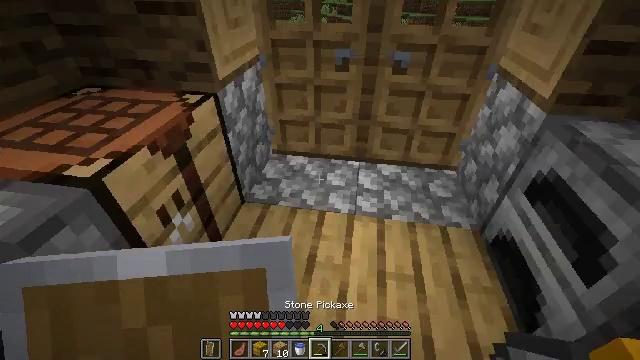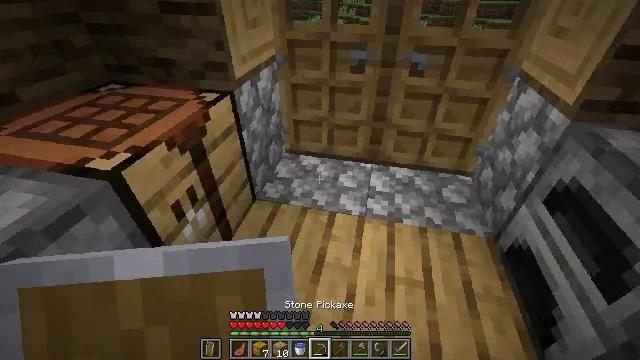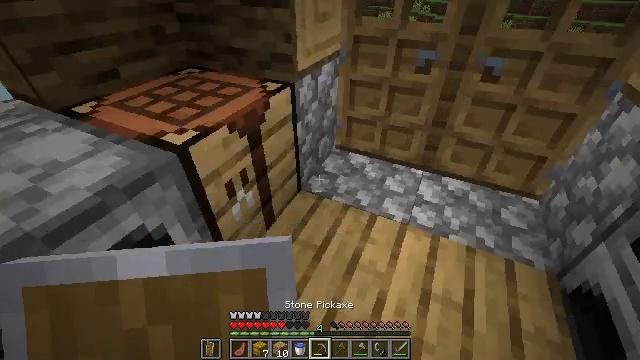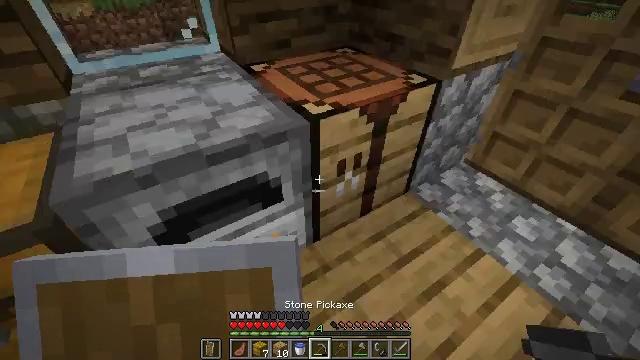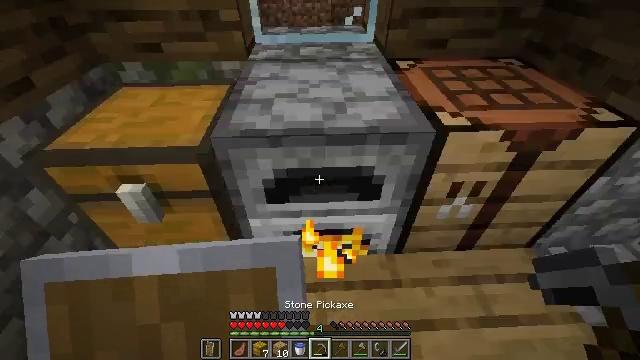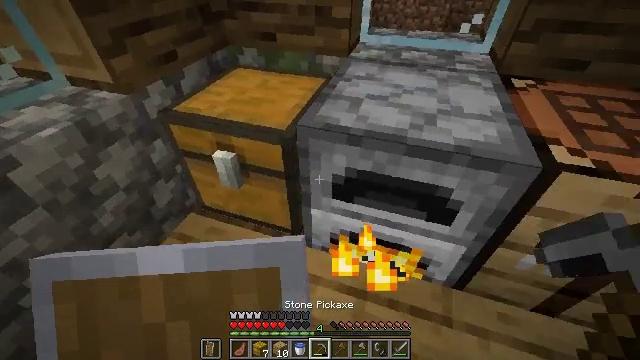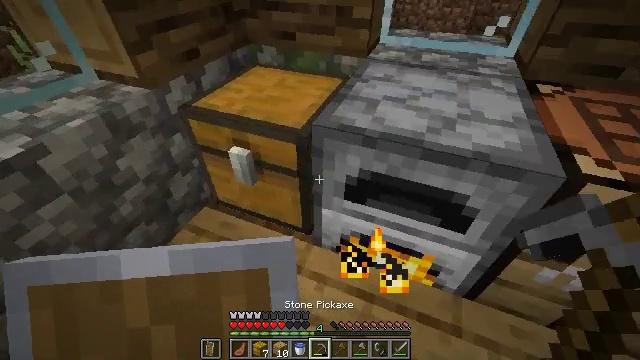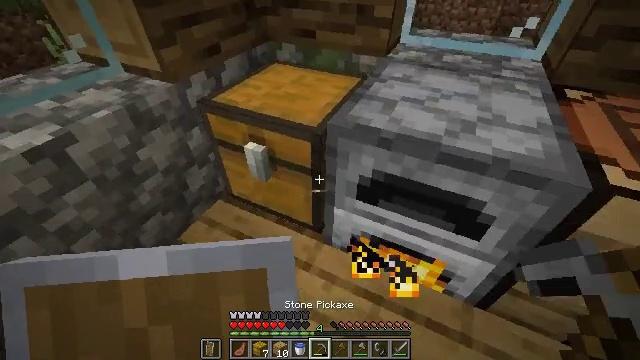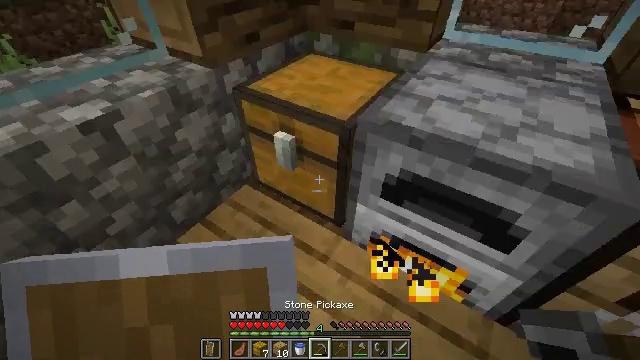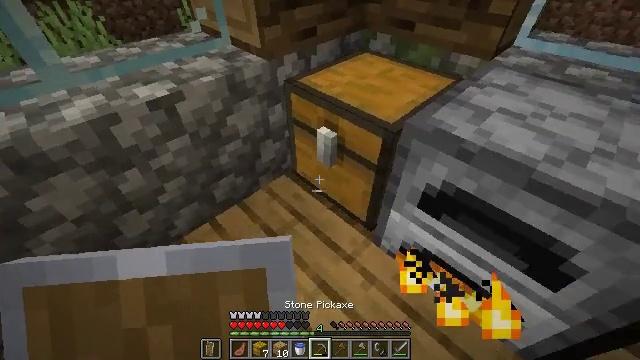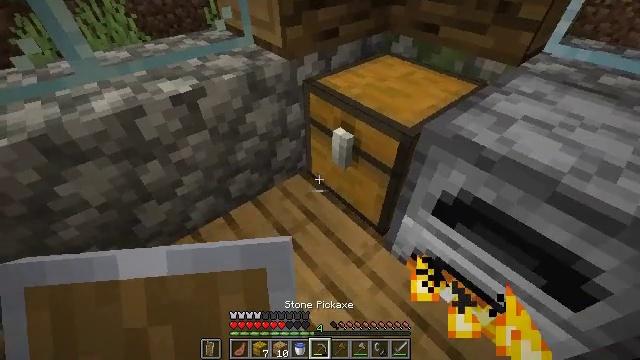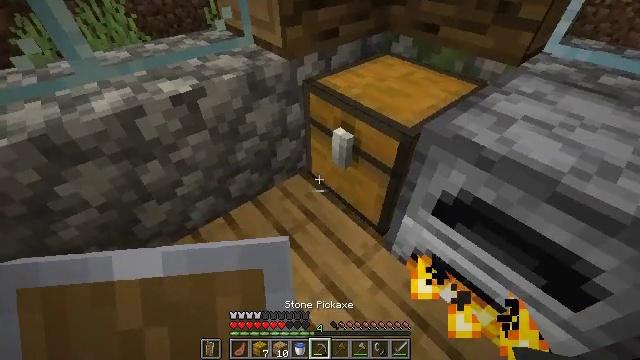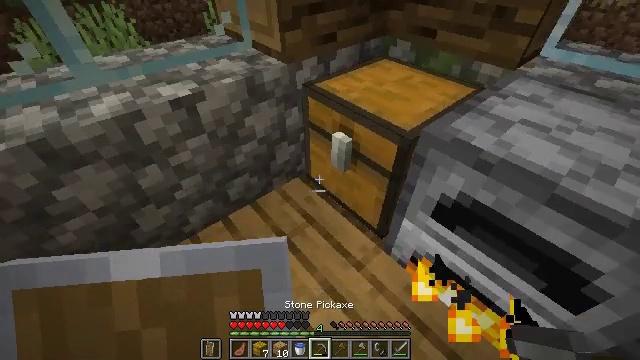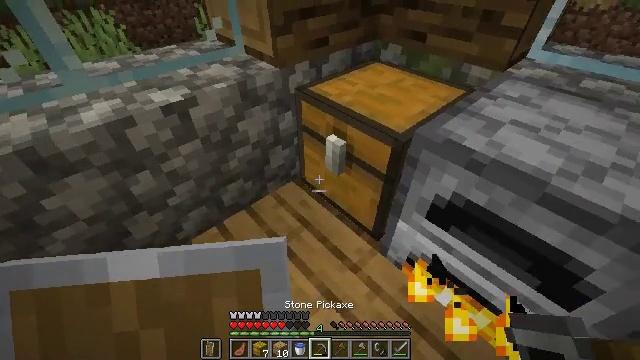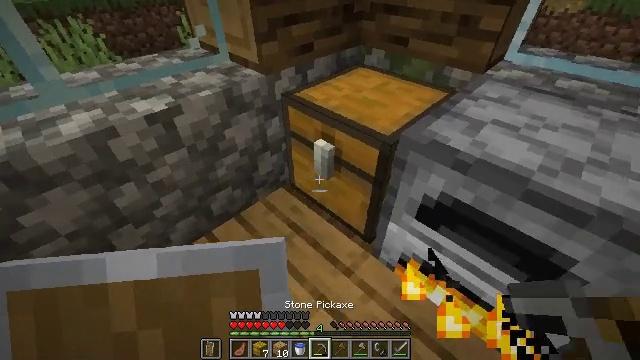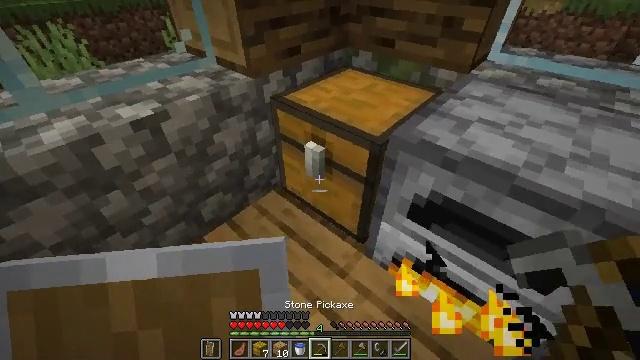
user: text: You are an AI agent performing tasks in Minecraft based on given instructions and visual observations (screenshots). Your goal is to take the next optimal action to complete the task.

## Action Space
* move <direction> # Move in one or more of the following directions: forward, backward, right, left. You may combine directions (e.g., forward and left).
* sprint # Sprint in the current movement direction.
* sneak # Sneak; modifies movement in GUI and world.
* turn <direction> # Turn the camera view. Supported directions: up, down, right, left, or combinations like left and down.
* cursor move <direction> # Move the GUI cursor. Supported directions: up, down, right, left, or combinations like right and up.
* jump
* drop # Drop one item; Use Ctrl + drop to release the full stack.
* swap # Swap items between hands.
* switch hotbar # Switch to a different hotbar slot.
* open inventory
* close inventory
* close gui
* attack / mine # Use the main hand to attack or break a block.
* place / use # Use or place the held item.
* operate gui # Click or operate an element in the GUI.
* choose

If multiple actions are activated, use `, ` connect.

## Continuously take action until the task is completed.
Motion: motion action
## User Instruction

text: Mine tall grass from the ground.
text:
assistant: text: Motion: turn left
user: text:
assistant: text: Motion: turn left
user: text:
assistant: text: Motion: turn left and down
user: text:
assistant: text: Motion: turn left and down
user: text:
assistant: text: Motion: turn left
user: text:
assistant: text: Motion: turn left
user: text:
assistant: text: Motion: turn left
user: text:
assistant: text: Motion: turn left and down
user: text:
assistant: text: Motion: turn left
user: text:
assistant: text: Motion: turn left
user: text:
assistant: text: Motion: no_op
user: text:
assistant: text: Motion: no_op
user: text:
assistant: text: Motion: turn right
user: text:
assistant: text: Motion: turn right and up
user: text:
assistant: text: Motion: turn right
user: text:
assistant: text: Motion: turn right
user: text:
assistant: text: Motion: turn right
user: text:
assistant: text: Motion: use / place
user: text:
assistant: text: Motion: use / place
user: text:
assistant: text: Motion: use / place
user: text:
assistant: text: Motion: use / place
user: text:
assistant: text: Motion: no_op
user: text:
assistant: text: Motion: no_op
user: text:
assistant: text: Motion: no_op
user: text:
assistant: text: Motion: no_op
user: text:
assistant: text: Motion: no_op
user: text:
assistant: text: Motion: no_op
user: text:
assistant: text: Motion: no_op
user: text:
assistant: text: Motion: no_op
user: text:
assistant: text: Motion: turn right and up